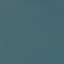
Land use / land cover class: SeaLake